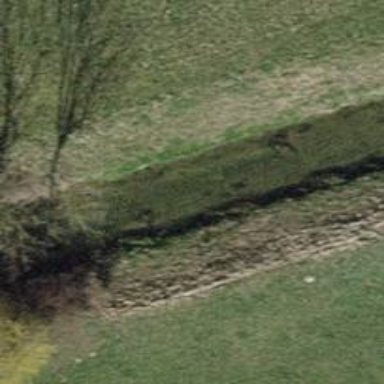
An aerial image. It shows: Hedge acting as barrier.